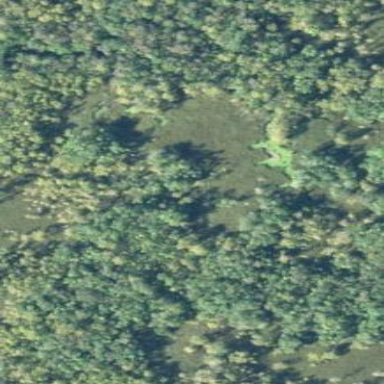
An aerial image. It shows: Beautiful wet meadow natural wetland.